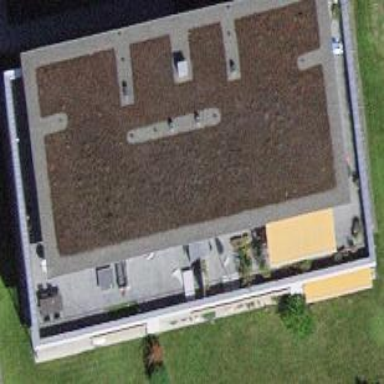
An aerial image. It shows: Building with flat roof.